Field crop: maize
Growth stage: 2
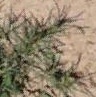
Species: salsola